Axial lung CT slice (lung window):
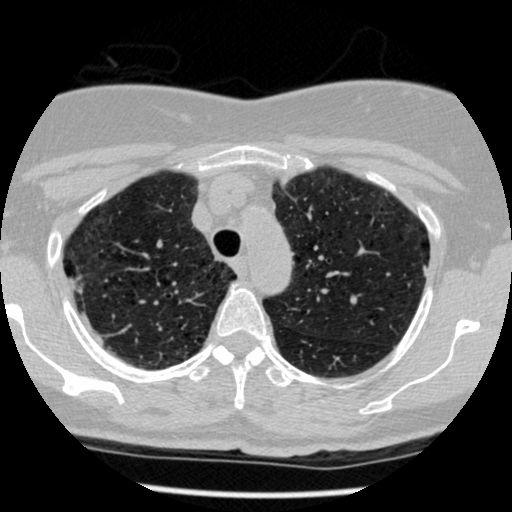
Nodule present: yes
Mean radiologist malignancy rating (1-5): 2